Aerial crown-view tile of a tropical tree (Barro Colorado Island, Panama), acquired 20250512:
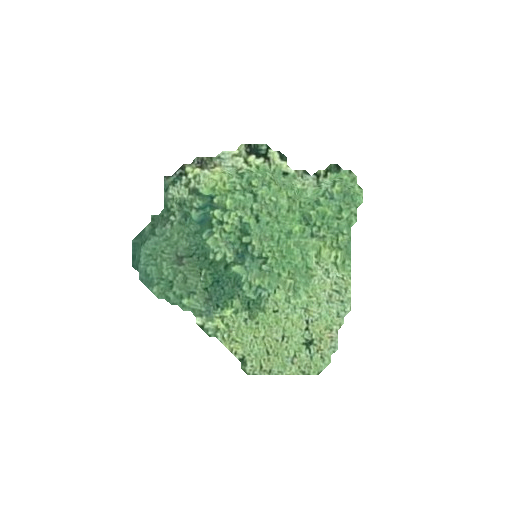
Species: Jacaranda copaia
GBIF accepted scientific name: Jacaranda copaia
Crown area: 54.45 m²